【题型】选择题　【知识点】平面几何　【难度】easy
一张半径为 1 厘米的圆形纸片在一个边长为 5 厘米正方形内任意移动，那么在该正方形内，这张圆形纸片不能覆盖到的部分的面积是（ ）

\noindent A. $25 - \pi$ \hspace{2em} B. $5 - \pi$ \hspace{2em} C. $4 - \pi$ \hspace{2em} D. $\pi$
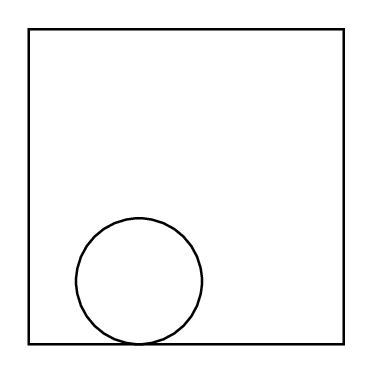
【解答】
\noindent \textbf{【答案】} C

\noindent \textbf{【分析】} 圆形纸片“不能接触到的部分”的面积就是小正方形的面积与扇形的面积的差，再乘 4 即可得解．

\noindent \textbf{【详解】} 解：如图所示，

\noindent 小正方形的面积是：$1 \times 1 = 1$，

\noindent 当圆运动到正方形的一个角上时，形成扇形，它的面积是 $\left(1^2 \pi\right) \div 4 = \frac{\pi}{4}$，

\noindent 则这张圆形纸片“不能接触到的部分”的面积是：$\left(1 - \frac{\pi}{4}\right) \times 4 = 4 - \pi$，

\noindent 故选：C．

\noindent \textbf{【点睛】} 本题考查轨迹，列代数式，正方形和圆的面积的计算公式，正确理解“不能接触到的部分”的面积是哪部分是关键．

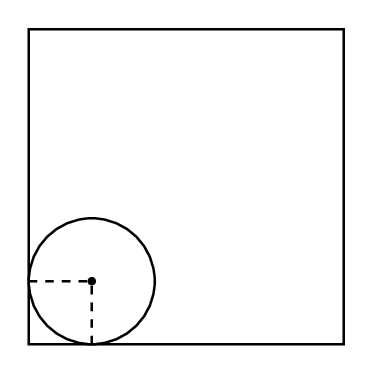